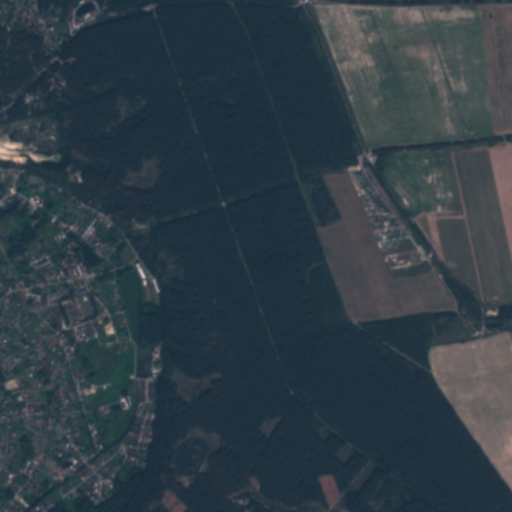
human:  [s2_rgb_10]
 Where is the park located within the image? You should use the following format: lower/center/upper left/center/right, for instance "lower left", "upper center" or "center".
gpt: The park is located in the upper left of the image.
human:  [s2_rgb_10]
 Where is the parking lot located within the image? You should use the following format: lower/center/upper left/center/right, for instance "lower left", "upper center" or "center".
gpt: The parking lot is located in the upper left of the image.
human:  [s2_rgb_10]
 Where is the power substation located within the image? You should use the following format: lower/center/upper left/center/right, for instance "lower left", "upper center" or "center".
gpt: The power substation is located in the center left of the image.
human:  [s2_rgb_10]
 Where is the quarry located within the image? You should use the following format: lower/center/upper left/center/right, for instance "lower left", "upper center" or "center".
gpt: The quarry is located in the upper of the image.
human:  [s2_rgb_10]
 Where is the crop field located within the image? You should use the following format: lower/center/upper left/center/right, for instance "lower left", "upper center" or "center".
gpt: There is no crop field in the image.